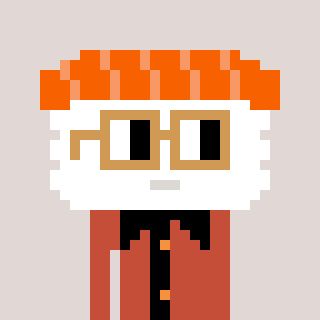
a pixel art character with square brown glasses, a nigiri-shaped head and a rust-colored body on a warm background